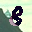
Label: 8